Interaction volume radius: 5 \u00c5
Interaction volume height: 20 \u00c5
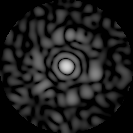
Disorder parameter: 0.8318